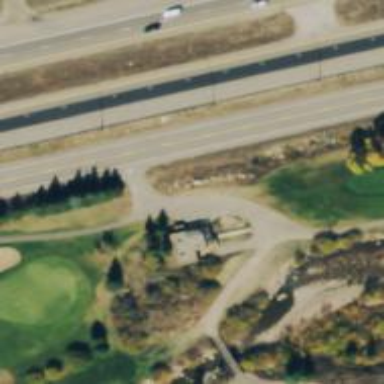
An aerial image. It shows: Driveway made of asphalt serving as golf cartpath.